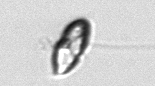
Label: Dinophyceae